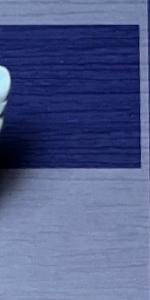
Label: Empty